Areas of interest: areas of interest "Museum"
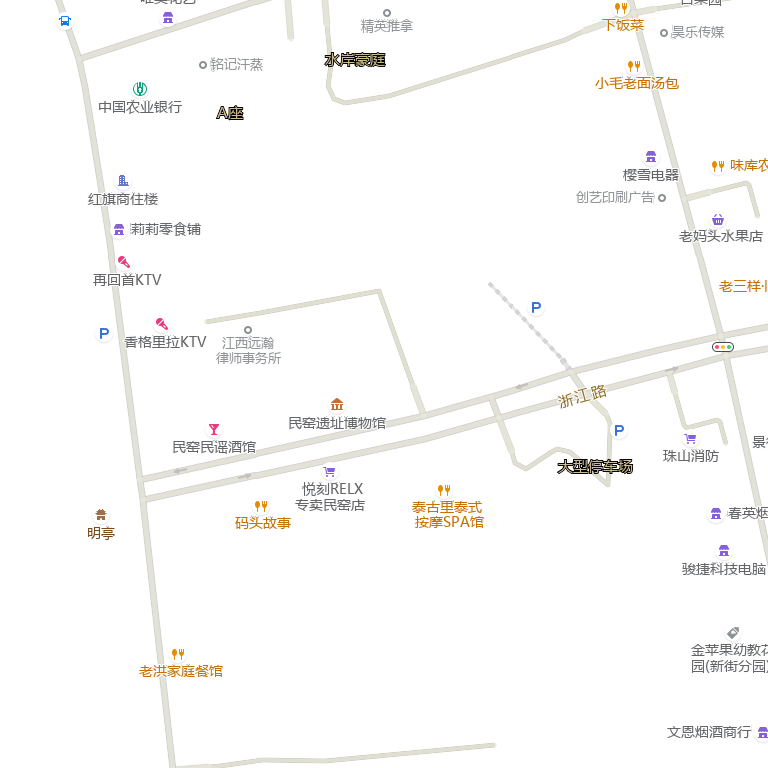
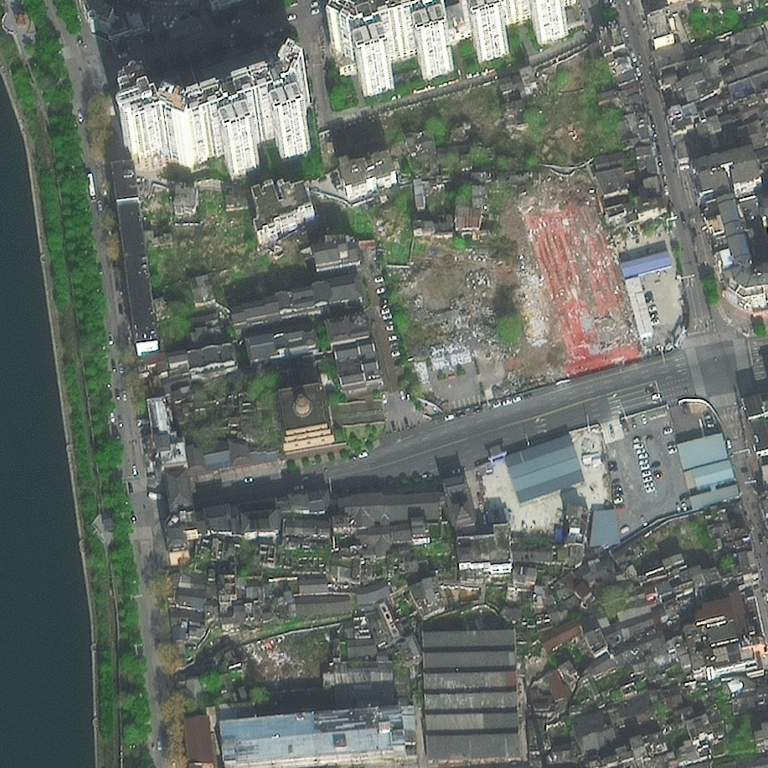